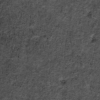
Label: not_dusty